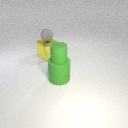
large yellow metal cube below small gray rubber sphere